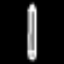
Label: pencil